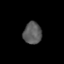
Tissue: skin
Cell type: Endothelial cells
Senescence score: 0.2698
Nuclear area (px): 396
Mean DAPI intensity: 90.179